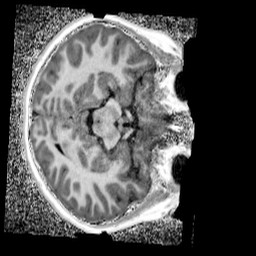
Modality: UNIT1_denoised
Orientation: axial
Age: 9
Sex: female
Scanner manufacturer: siemens
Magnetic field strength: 3 T
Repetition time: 4 s
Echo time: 0.00299 s